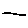
Label: line